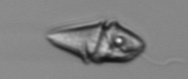
Label: Gyrodinium